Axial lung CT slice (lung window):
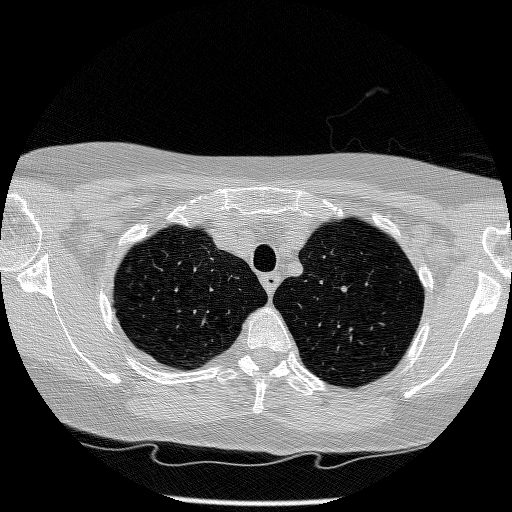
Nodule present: yes
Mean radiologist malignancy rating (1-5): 2